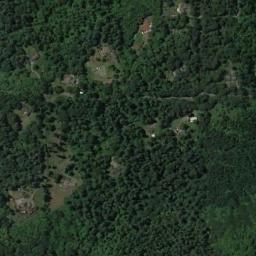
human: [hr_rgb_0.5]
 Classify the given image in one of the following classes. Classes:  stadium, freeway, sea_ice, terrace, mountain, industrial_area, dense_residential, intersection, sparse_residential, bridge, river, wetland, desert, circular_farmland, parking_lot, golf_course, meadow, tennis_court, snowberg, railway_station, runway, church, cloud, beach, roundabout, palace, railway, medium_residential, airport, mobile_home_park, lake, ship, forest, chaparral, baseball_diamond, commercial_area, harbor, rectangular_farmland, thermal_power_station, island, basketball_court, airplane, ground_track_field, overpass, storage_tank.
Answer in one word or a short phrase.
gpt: forest